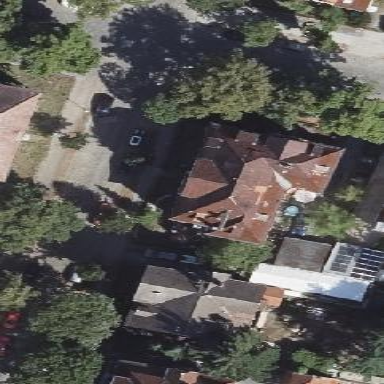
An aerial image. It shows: Apartments building with mansard roof.